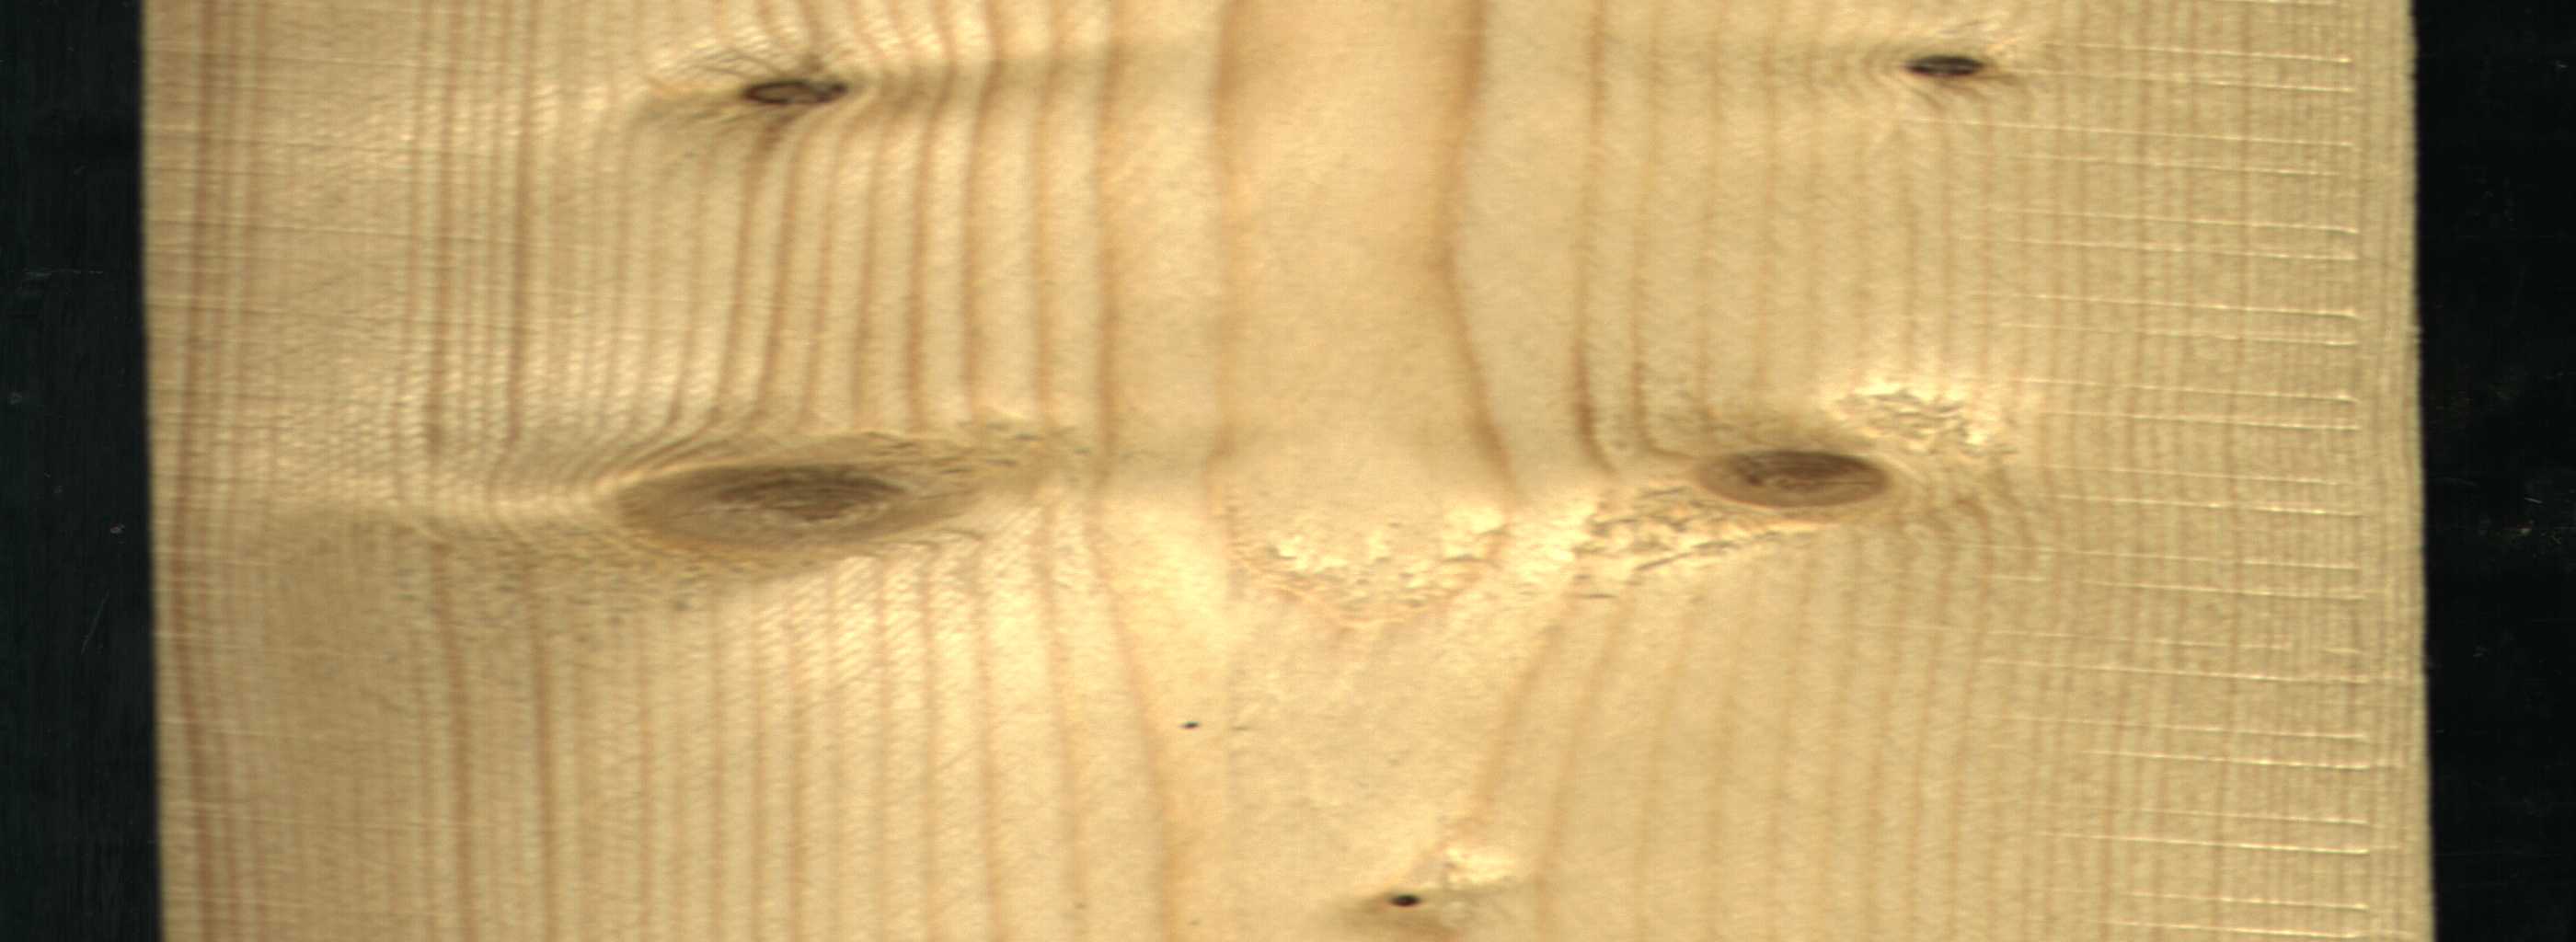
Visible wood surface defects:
Dead_Knot
Dead_Knot
Live_Knot
Live_Knot
Live_Knot